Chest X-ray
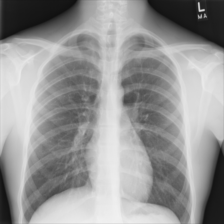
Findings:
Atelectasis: negative
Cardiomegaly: negative
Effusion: negative
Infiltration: negative
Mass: negative
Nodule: negative
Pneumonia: negative
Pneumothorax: negative
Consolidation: negative
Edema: negative
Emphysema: negative
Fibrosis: negative
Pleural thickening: negative
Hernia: negative